Question: I'm trying to add a horizontal line between two EditText widgets, but strangely the line has no padding at the bottom, so it appears "glued" to the widget that is below it.
This is my code (in the layout.xml, inside a LinearLayout with vertical orientation):
'''
<EditText android:layout_width="fill_parent"
android:layout_height="wrap_content"
android:capitalize="sentences"
android:singleLine="true"
android:maxLength="30" />
<View android:background="#FF00FF00"
android:layout_width="fill_parent"
android:layout_height="1dip" />
<EditText android:layout_width="fill_parent"
android:layout_height="wrap_content"
android:paddingTop="10dp"
android:scrollbars="vertical"
android:capitalize="none"
android:autoLink="all"
android:maxLines="8" />
'''
And this is how it looks like:

I'd like to add some padding below the line. I tried with android:paddingBottom in the View widget, and with android:paddingTop in the below EditText widget, but the result is the same (it's ignored).
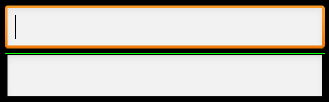
Answer: Instead of using padding use .
Use the following property in xml:
'''
android:layout_marginTop="5dip"
android:layout_marginBottom="5dip"
'''
Hope this will solve your problem...:)